This time-frequency spectrogram was computed from a rotor test-rig vibration snapshot; brighter regions carry more energy. Classify the rotor condition as one of: normal, misalignment, unbalance, looseness.
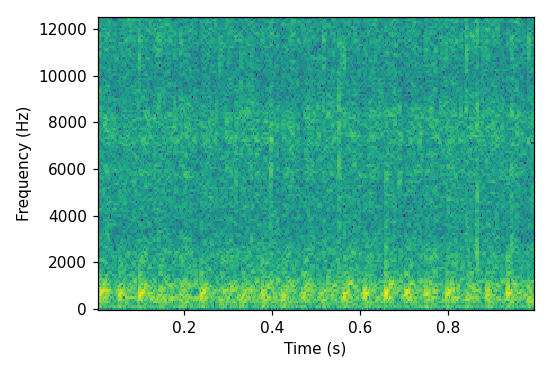
Answer: looseness